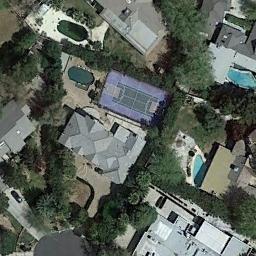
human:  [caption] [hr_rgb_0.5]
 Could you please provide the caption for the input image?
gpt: Tennis court and swimming pool in the middle of a residential area surrounded by trees .

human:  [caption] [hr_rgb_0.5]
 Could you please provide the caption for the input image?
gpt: The tennis court is on the grass next to some buildings and trees .

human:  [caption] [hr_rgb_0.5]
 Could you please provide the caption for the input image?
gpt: Many buildings of different shapes are beside the tennis courts .

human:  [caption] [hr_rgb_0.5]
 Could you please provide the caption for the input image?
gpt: There is a small tennis court on the left side of the building .

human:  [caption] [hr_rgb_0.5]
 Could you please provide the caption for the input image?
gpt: There are some green trees and buildings beside the tennis court .